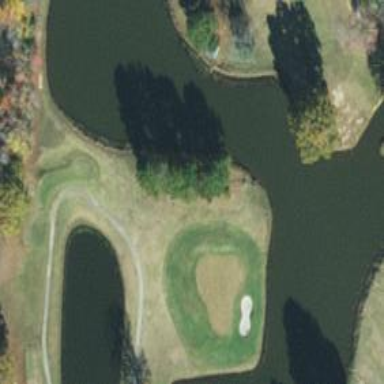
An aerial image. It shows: Scenic view of water hazard on golf course. The natural water feature adds beauty to the landscape.